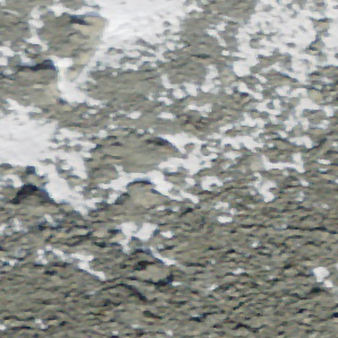
Label: other